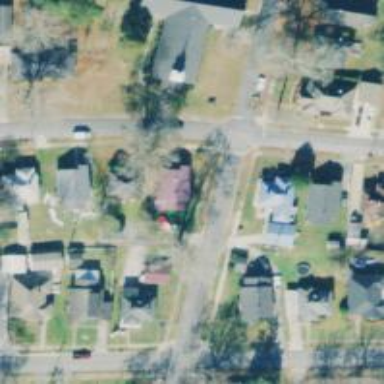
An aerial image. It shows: Neighborhood.